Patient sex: M
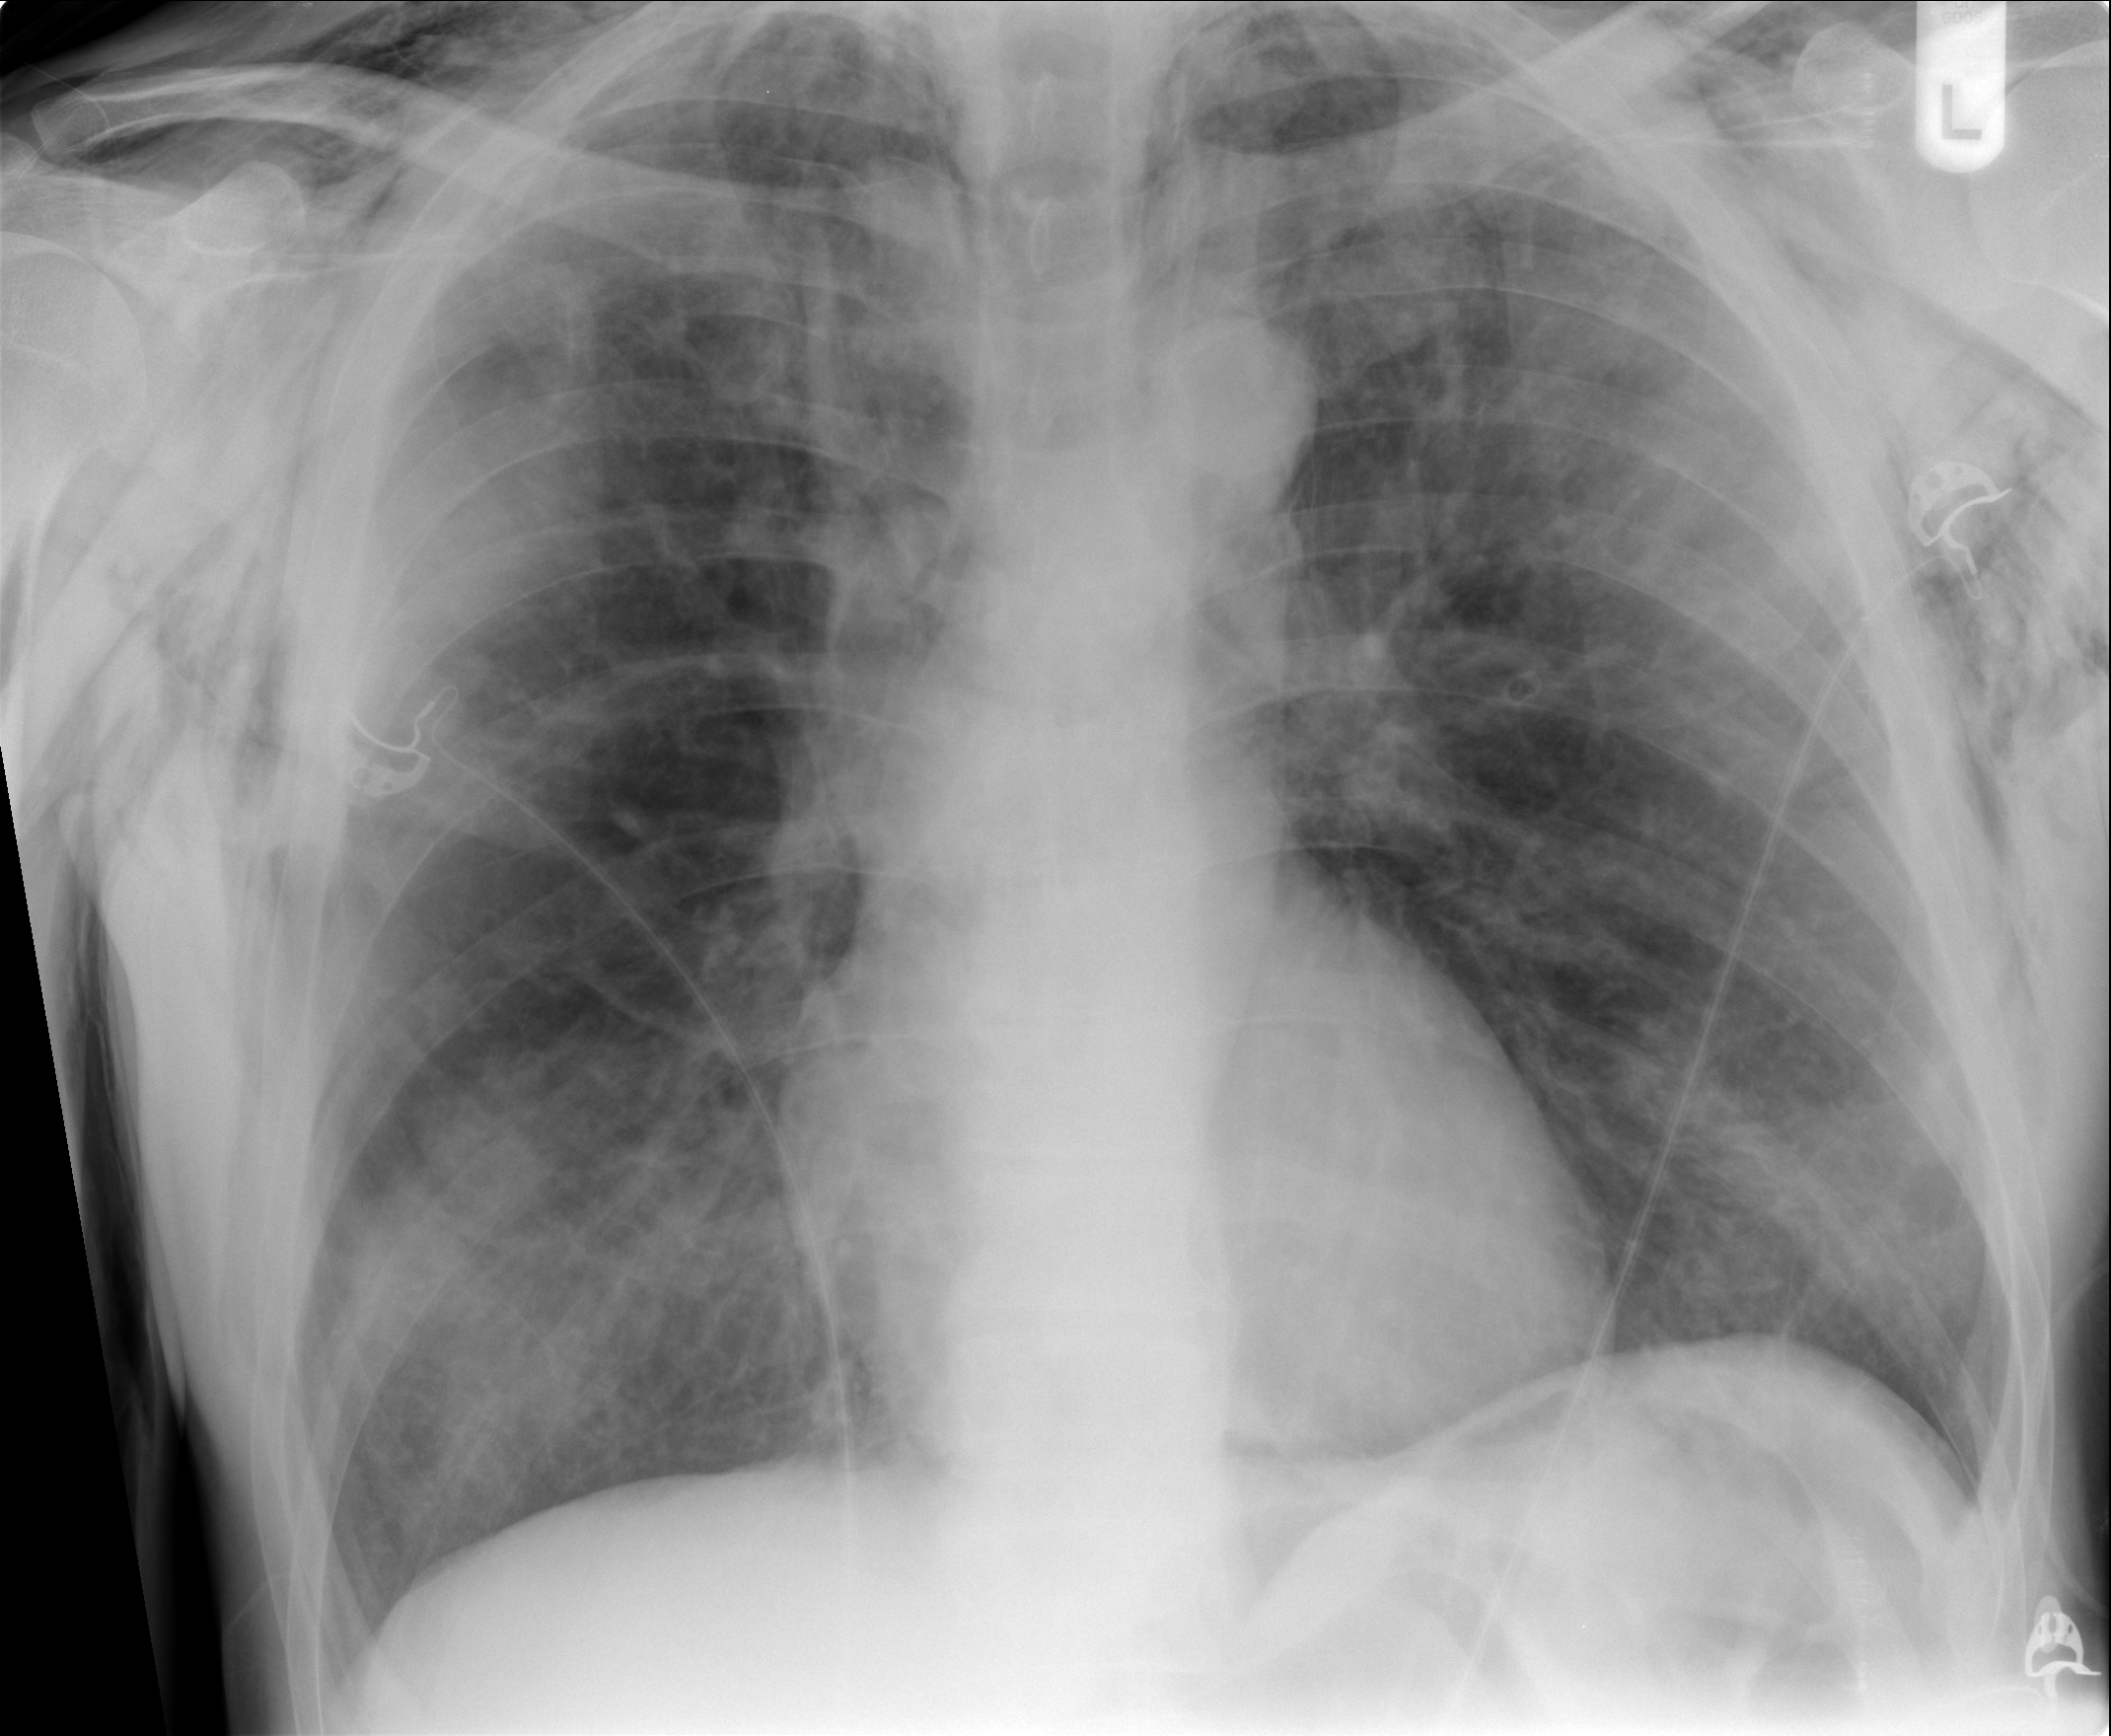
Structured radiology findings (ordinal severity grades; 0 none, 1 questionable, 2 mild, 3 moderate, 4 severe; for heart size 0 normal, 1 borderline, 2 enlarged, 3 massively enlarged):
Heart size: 0
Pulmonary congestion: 2
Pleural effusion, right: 0
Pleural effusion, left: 0
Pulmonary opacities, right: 2
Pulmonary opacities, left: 2
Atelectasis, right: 2
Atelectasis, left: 2